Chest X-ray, AP view. Patient: 65 years old, sex M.
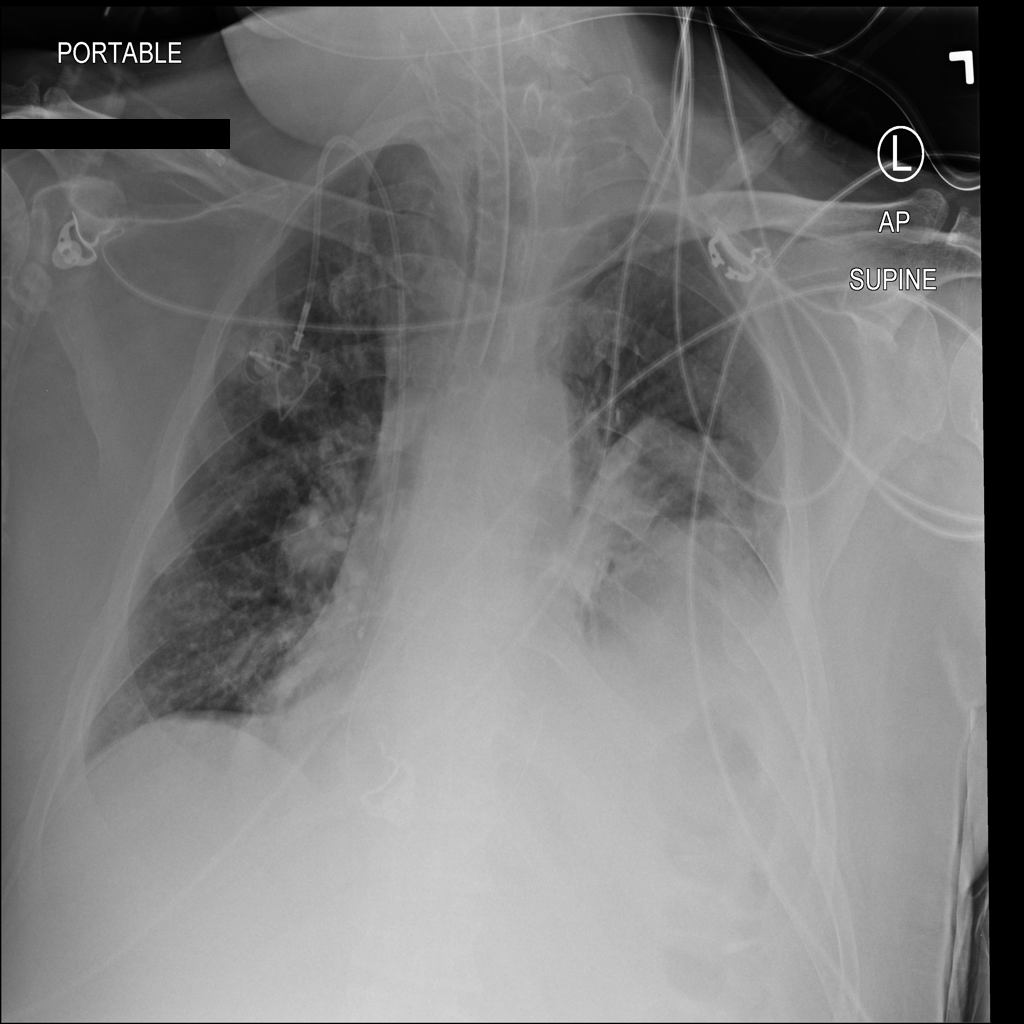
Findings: Atelectasis, Effusion